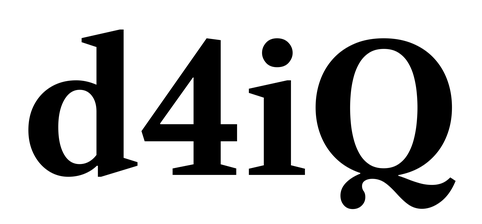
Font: LibreCaslonText_Bold